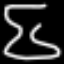
Label: hourglass